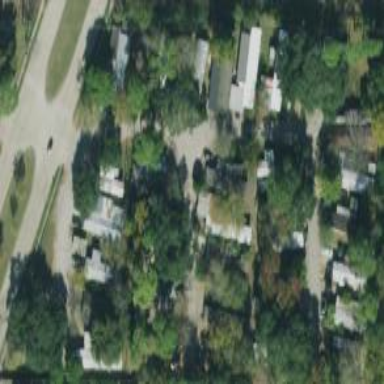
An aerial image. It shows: Residential area designed as trailer park.